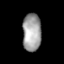
Tissue: lung
Cell type: Endothelial cells
Senescence score: 0.5512
Nuclear area (px): 687
Mean DAPI intensity: 160.592